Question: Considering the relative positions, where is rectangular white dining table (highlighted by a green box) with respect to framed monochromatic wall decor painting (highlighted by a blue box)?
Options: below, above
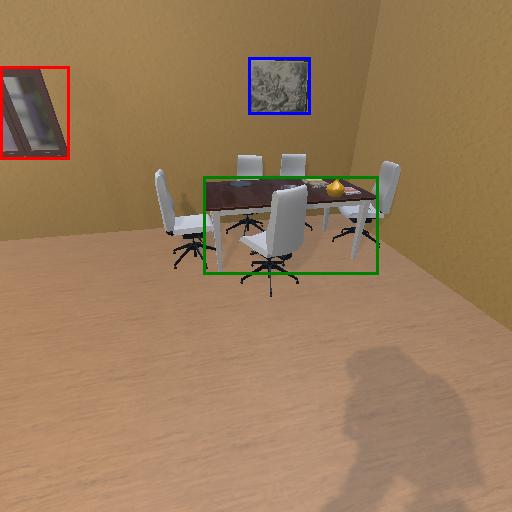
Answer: below